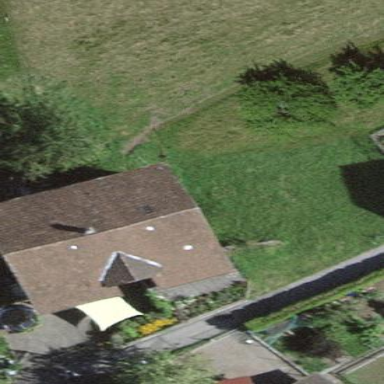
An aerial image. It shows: Farm building.